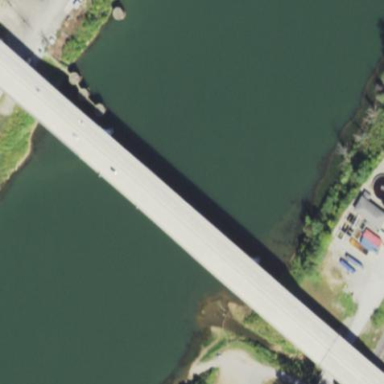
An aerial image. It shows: Man-made bridge.